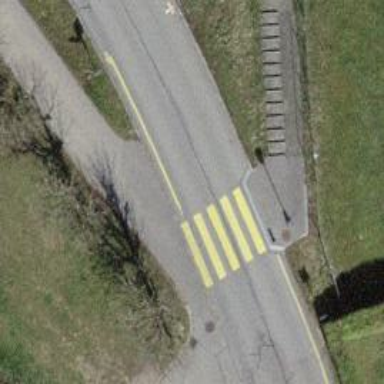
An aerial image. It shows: Zebra crossing on the road.